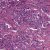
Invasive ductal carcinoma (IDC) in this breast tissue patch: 1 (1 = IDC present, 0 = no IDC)